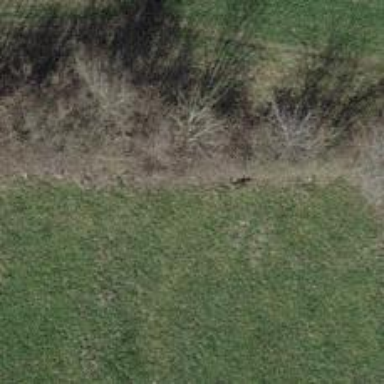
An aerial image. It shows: Hedge acting as barrier.